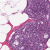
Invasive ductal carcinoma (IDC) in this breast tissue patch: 0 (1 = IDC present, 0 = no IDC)